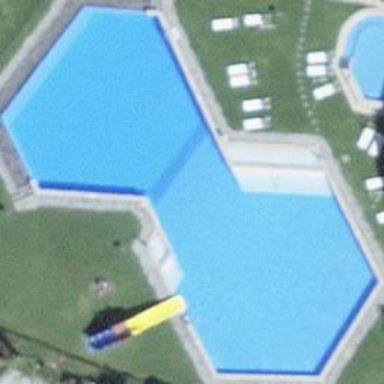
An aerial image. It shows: Swimming pool located in leisure land.